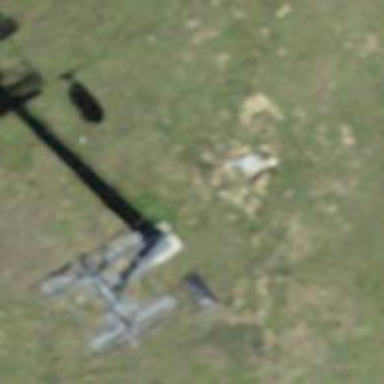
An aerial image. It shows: Pylon for aerialway.